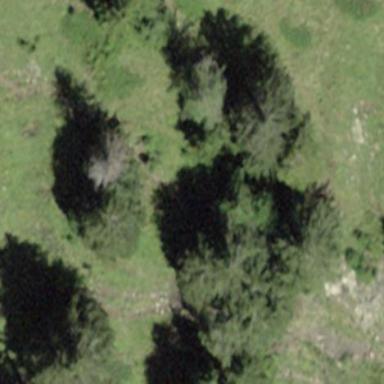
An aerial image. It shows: Forest area.